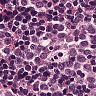
Metastatic tissue present: no